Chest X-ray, AP view. Patient: 80 years old, sex F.
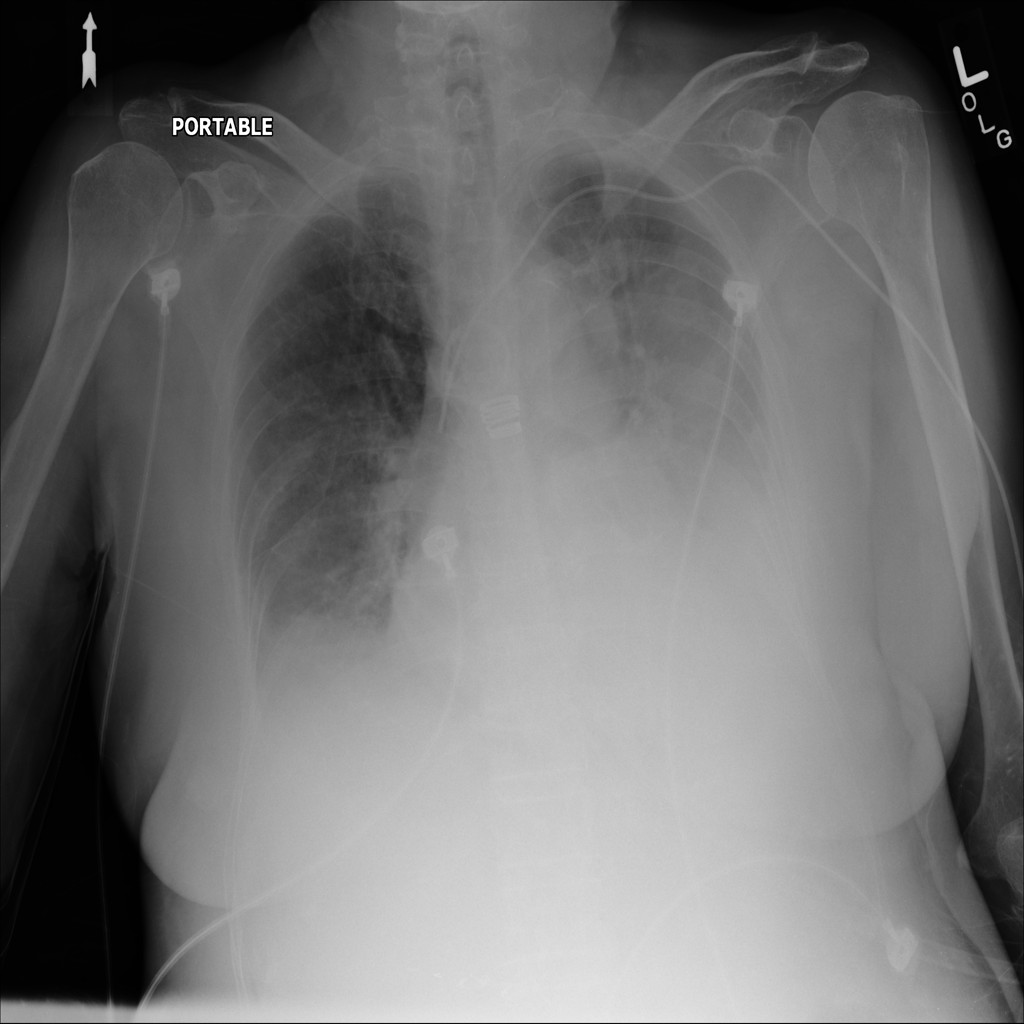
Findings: Effusion